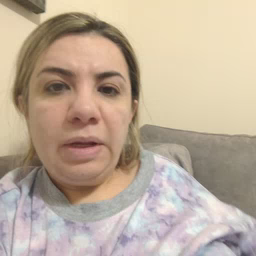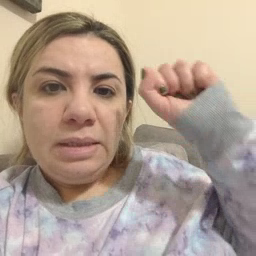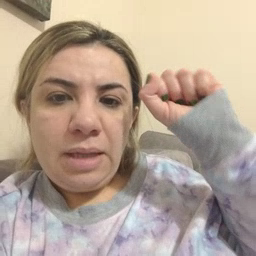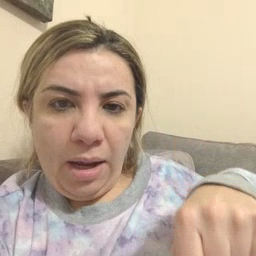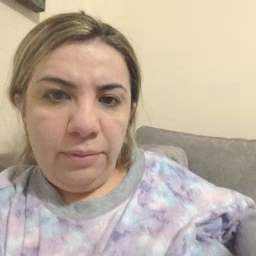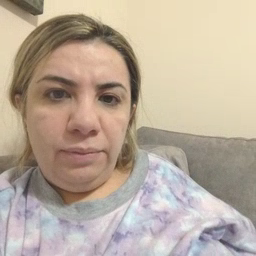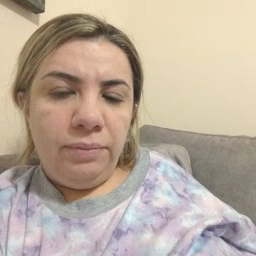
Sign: can